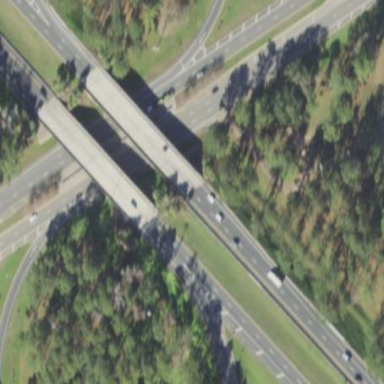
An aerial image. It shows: Man-made bridge.